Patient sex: M
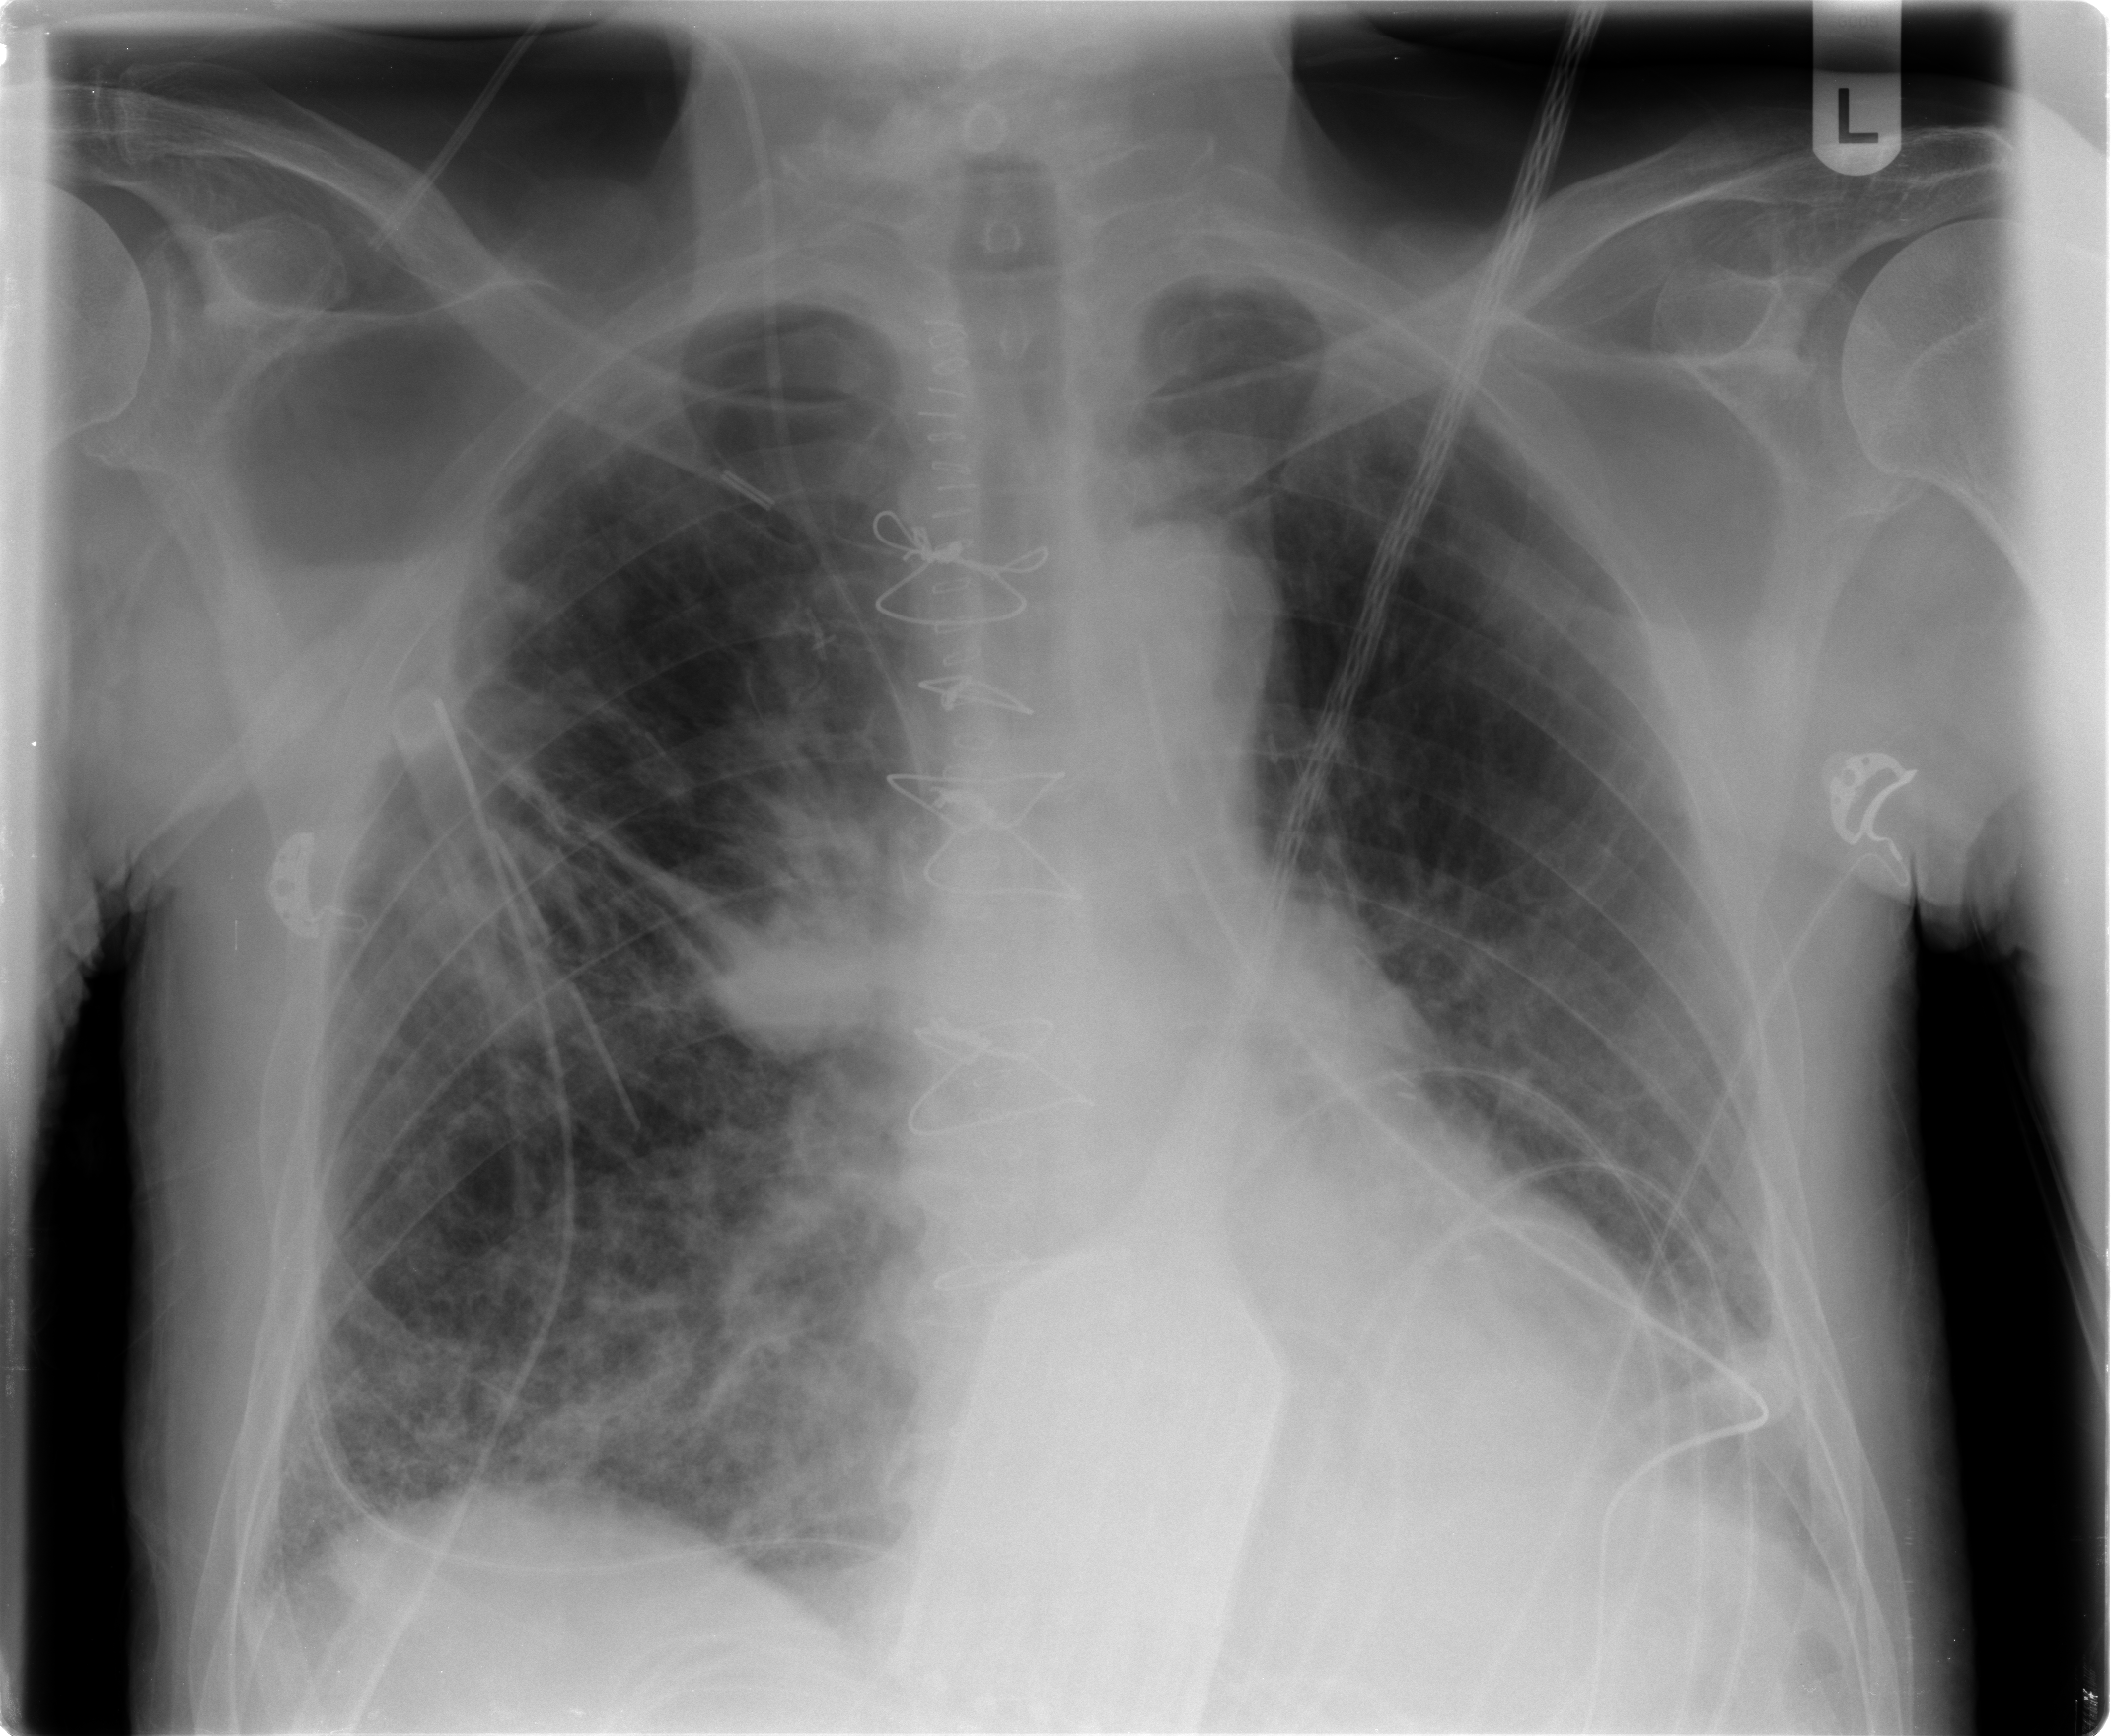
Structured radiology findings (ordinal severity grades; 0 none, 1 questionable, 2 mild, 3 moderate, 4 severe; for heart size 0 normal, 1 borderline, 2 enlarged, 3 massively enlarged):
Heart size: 1
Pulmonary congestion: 2
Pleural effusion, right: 0
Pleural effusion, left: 0
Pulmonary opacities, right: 3
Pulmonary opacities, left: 1
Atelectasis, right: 2
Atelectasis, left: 2